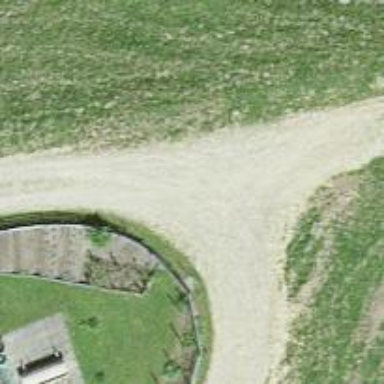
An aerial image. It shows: Gravel track.